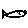
Label: fish